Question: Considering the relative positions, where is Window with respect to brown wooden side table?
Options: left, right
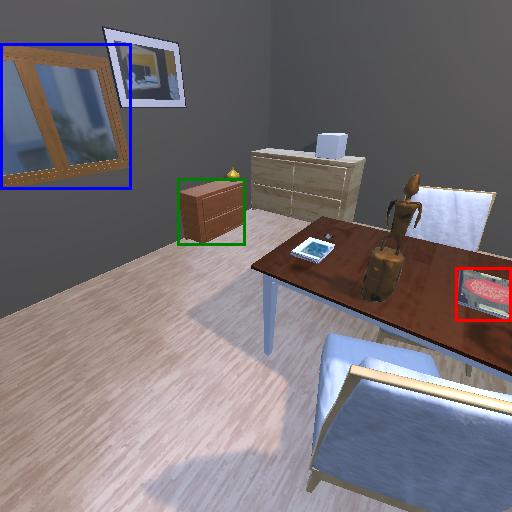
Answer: left